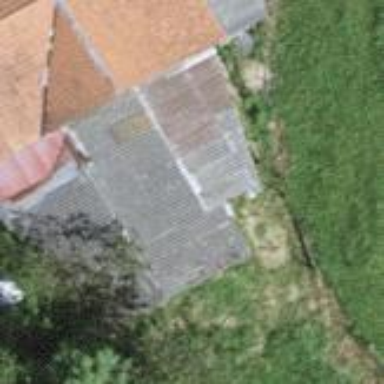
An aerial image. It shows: Barn.